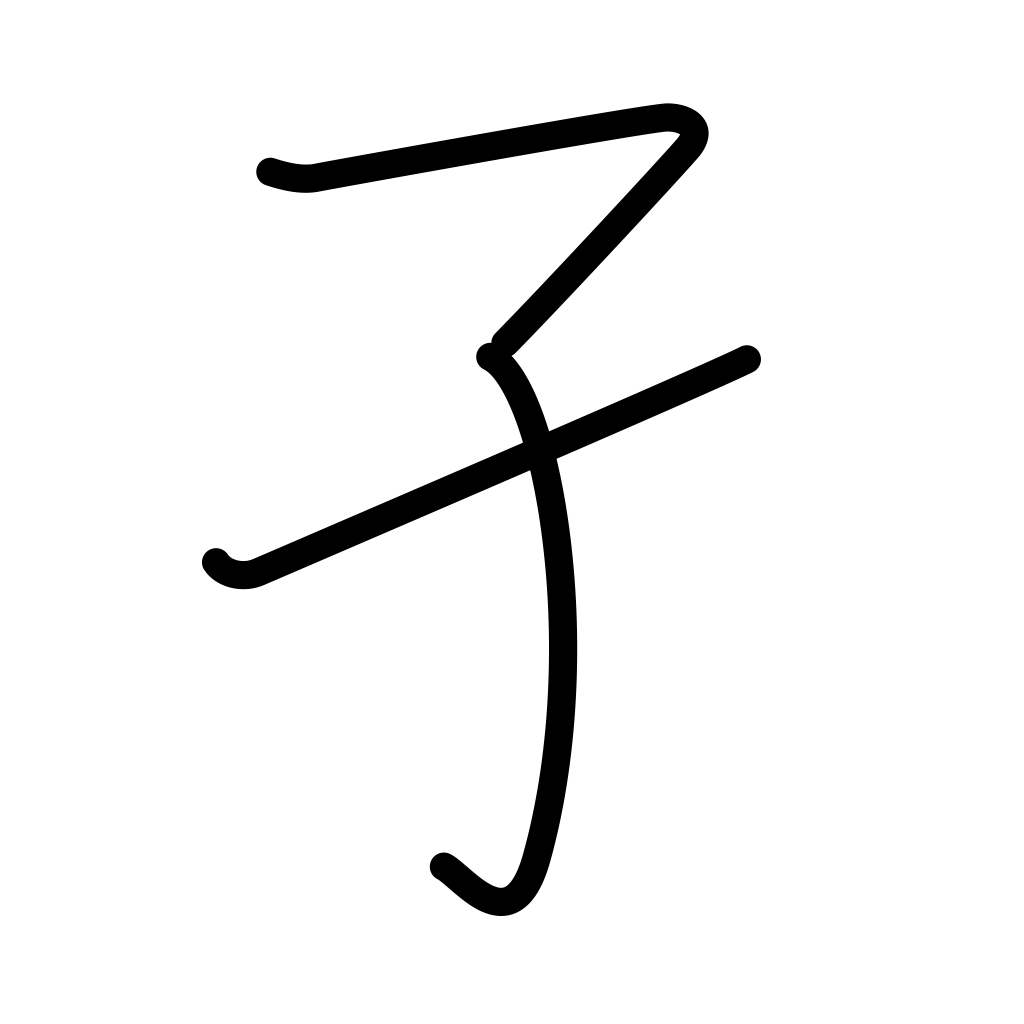
Meaning: mosquito wriggler